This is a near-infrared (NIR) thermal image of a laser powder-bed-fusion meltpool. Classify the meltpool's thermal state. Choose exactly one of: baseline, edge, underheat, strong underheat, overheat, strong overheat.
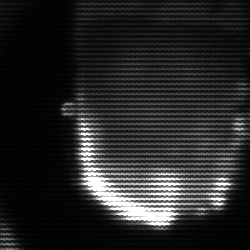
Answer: baseline